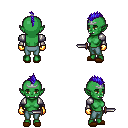
a pixel art fantasy rpg character, female body template, orc, green skin, steel arm armor, teal pants, blue mohawk hairstyle, silver tiara, gold gloves, brown slippers, dagger, four views (front, back, left, right), 2x2 character sprite sheet, small pixel art, hard edges, no anti-aliasing